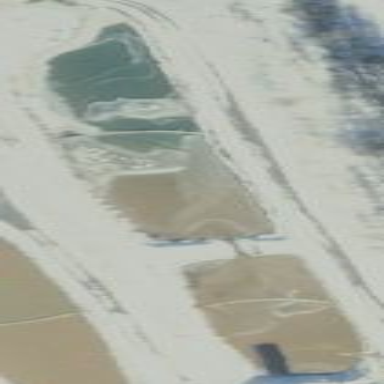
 which is man-made and also classified as tailings pond."